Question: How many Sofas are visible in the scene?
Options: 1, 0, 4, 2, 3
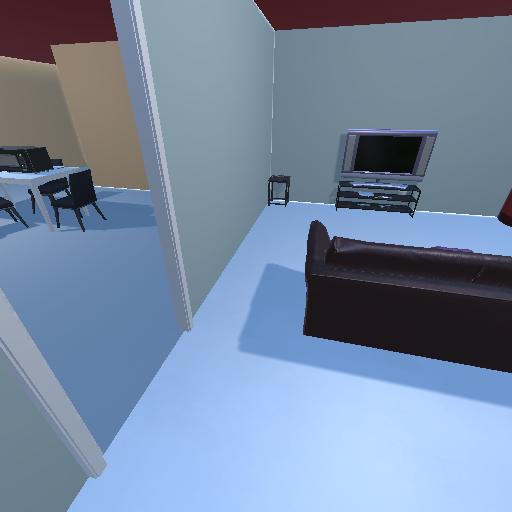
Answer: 1